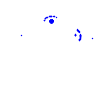
Particle: kaon